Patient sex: F
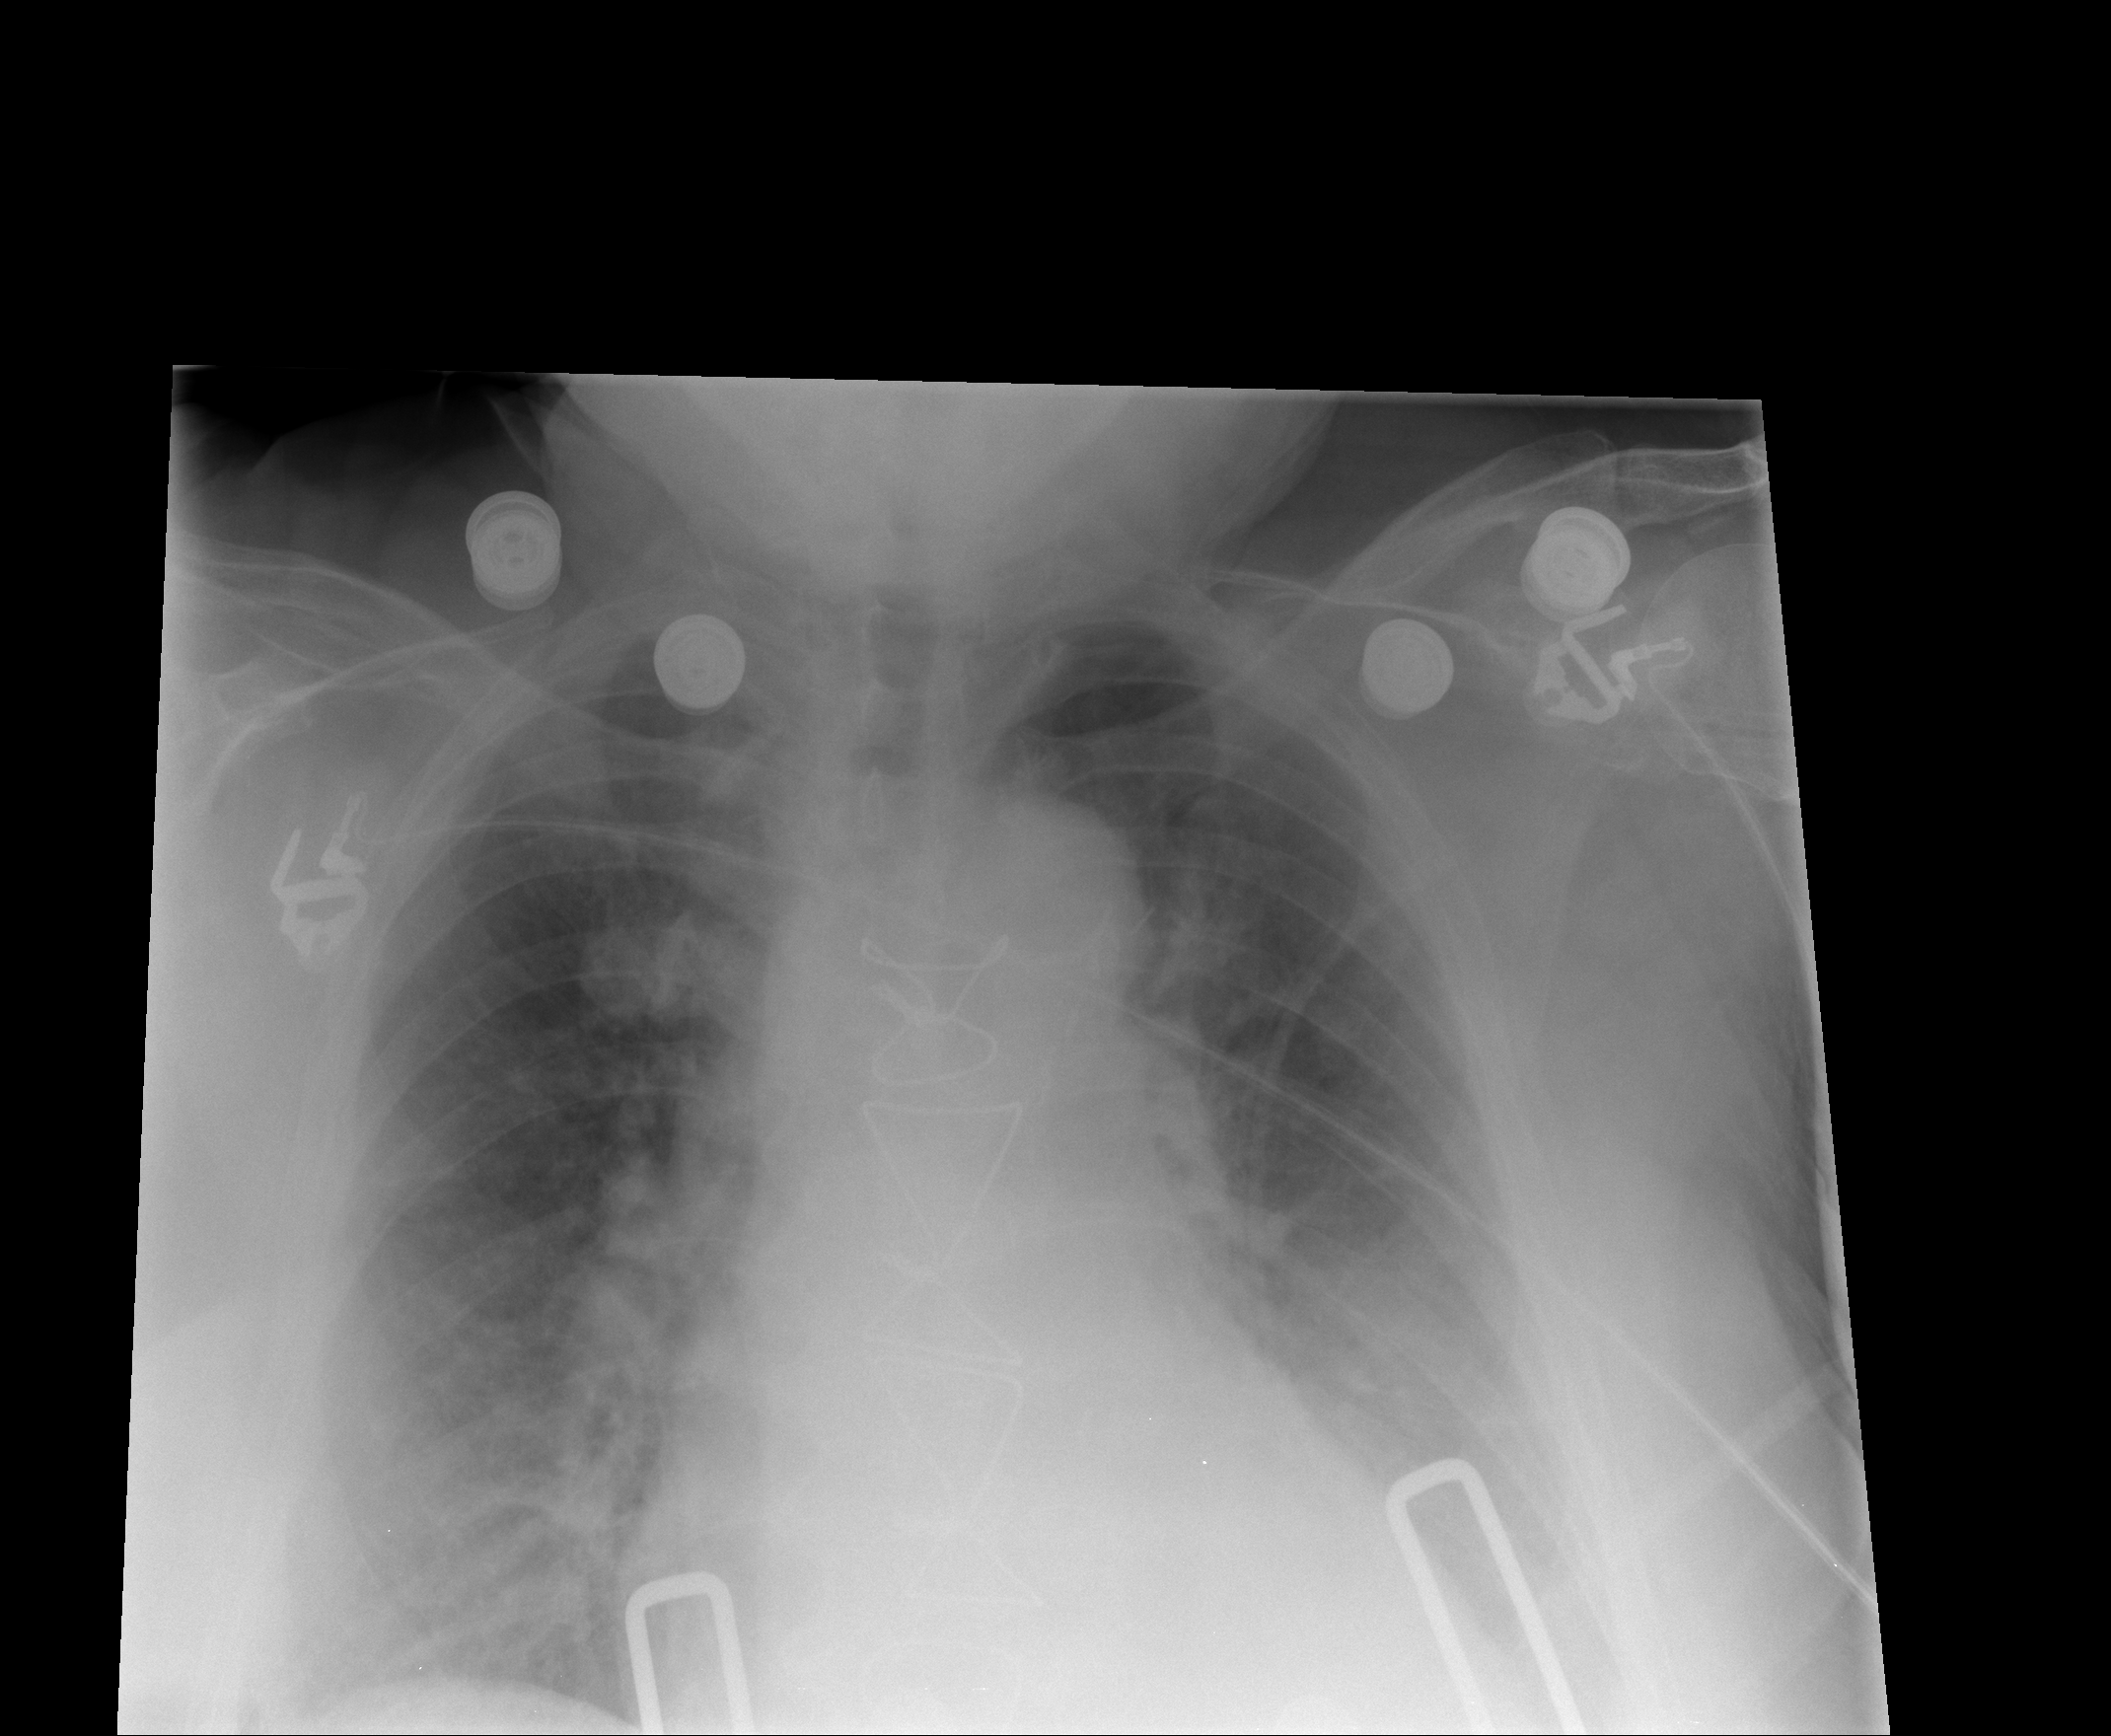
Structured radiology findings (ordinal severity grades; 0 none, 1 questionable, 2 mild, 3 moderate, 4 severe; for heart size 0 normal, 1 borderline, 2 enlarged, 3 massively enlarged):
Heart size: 2
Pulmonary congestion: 0
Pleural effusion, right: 2
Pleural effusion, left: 1
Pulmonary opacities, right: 2
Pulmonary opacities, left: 1
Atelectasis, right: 2
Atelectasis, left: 2